Field crop: maize
Growth stage: 2
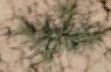
Species: salsola